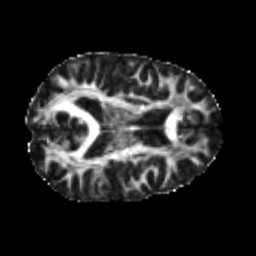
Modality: FA
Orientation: axial
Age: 25
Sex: male
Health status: healthy
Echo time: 0.074 s